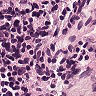
Metastatic tissue present: no